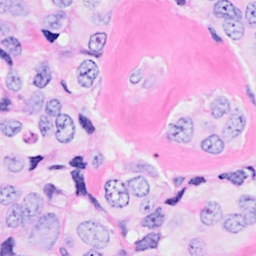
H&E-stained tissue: Breast